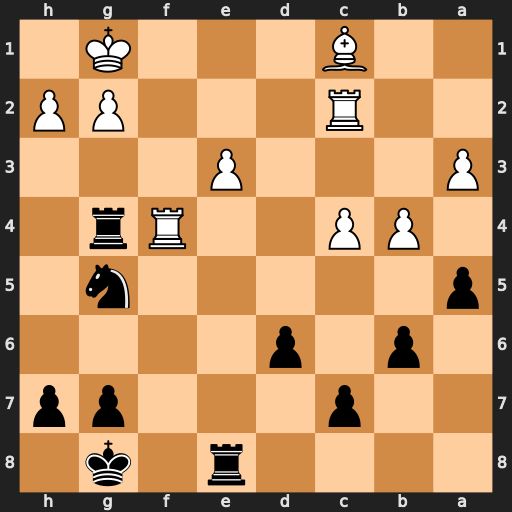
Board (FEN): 4r1k1/2p3pp/1p1p4/p5n1/1PP2Rr1/P3P3/2R3PP/2B3K1
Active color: b
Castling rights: -
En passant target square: -
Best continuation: Nh3+ Kf1 Nxf4